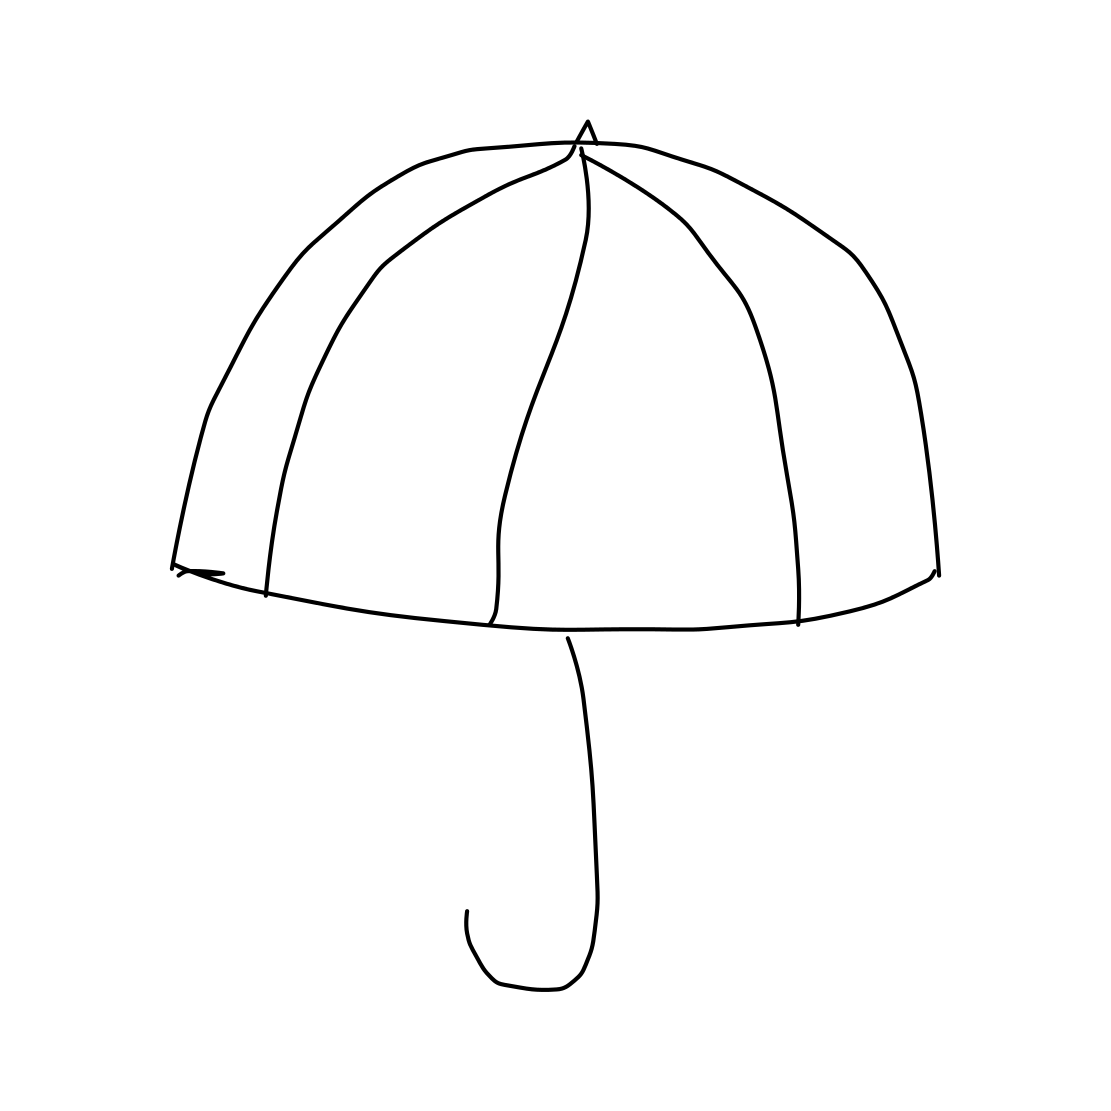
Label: umbrella